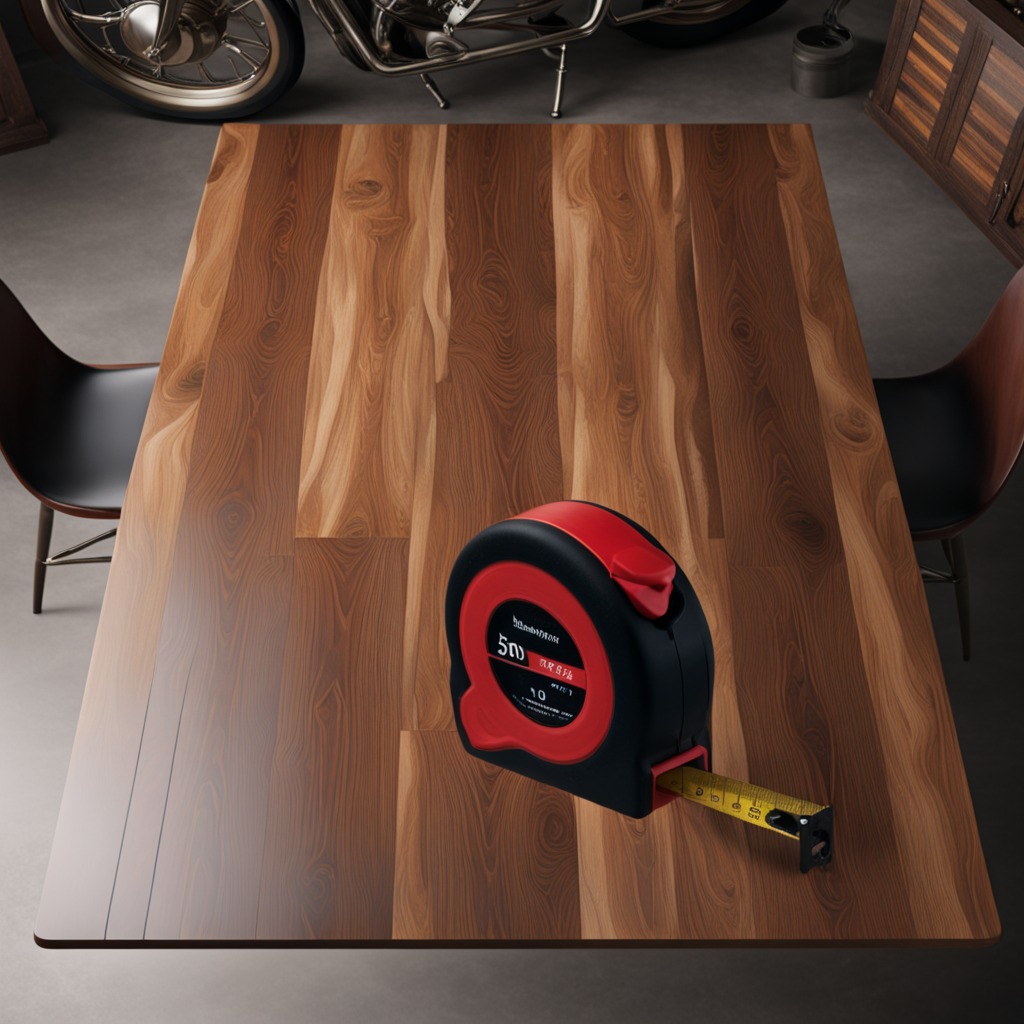
A measuring tape is lying on an oil-spilled wooden table in a vintage motorcycle garage.